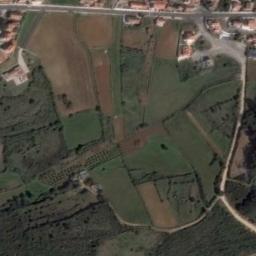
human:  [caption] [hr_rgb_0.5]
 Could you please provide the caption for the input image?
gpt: There is a road beside the terrace .

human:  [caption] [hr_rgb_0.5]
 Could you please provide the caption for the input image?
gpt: The bare and green terrace is next to some houses and trees .

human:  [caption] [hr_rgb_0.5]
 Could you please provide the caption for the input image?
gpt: There are no crops on the terraces in the picture .

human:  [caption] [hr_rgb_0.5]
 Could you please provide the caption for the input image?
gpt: Many irregularly shaped brown and green mixed farm fields with several paths and many buildings .

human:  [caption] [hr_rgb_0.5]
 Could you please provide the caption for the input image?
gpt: There are some buildings beside the terraces .